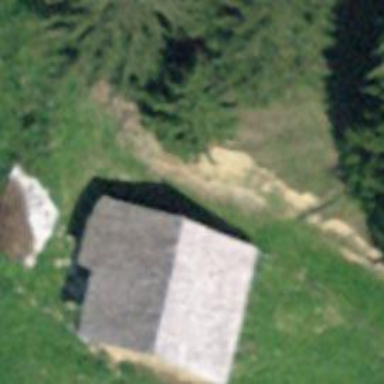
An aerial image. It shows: Farm auxiliary building.